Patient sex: M
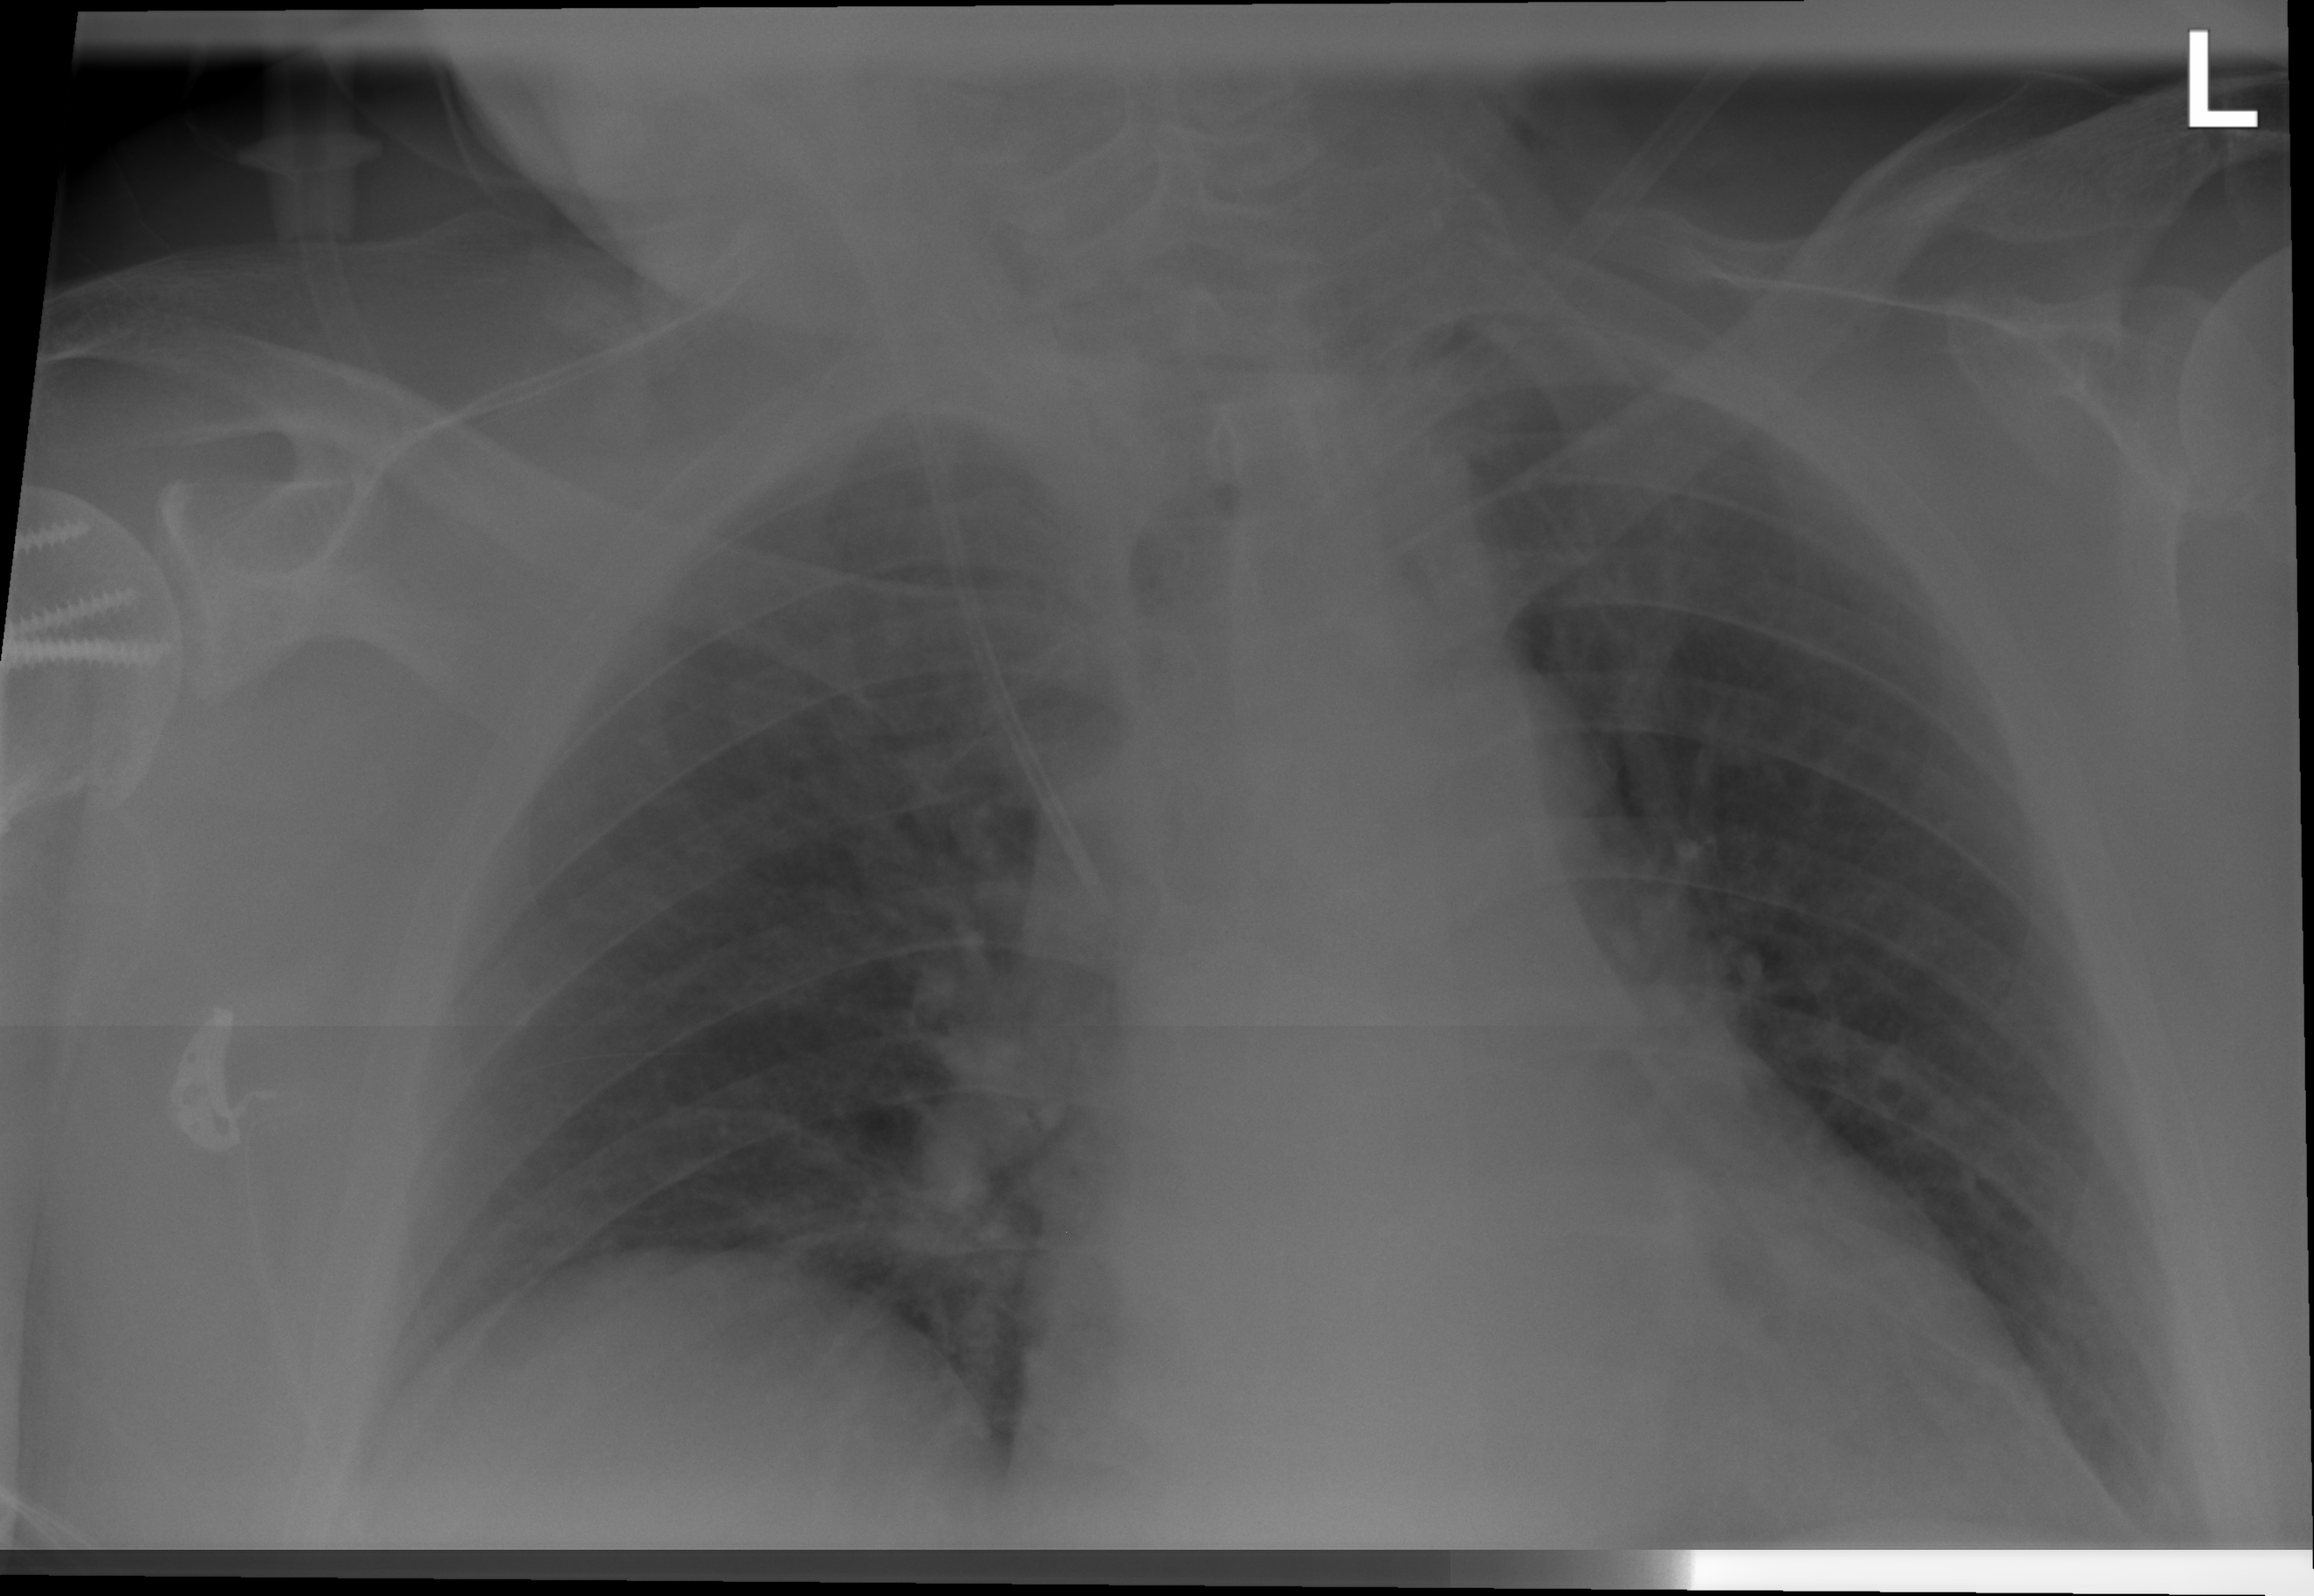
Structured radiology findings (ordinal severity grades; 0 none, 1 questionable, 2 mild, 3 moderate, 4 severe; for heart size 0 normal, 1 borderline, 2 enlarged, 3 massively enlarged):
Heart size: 0
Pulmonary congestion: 0
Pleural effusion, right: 0
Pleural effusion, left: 0
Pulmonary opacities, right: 0
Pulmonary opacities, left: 0
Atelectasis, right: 2
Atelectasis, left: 0